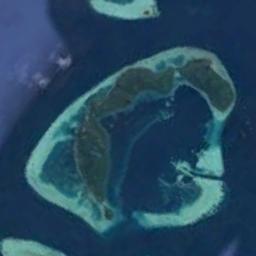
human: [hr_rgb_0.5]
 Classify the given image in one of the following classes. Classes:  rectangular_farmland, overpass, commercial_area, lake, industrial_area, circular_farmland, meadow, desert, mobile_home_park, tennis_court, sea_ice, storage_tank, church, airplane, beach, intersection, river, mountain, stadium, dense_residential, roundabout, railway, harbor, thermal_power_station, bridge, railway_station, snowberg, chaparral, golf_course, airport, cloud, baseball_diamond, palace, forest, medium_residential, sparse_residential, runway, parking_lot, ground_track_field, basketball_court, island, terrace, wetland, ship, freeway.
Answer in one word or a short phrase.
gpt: island